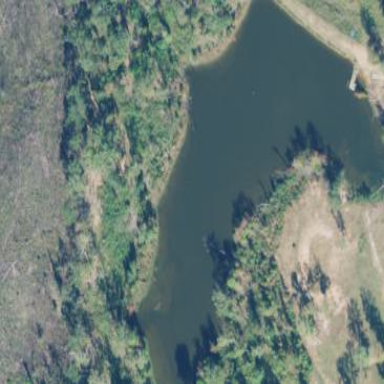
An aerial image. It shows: Peaceful pond surrounded by nature.